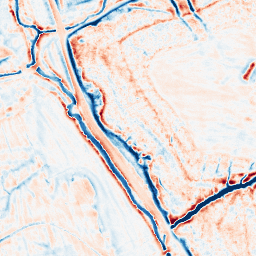
Category: edge_preserving
Decomposition family: bilateral
Decomposition parameters: d: 15
sigma_color: 150
sigma_space: 100
Upsampling method: quadratic
Upsampling parameters: scale: 8
Upsampling scale: 8